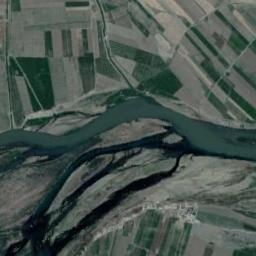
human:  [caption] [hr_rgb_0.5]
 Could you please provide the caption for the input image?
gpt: The river goes through bare and green farmland .

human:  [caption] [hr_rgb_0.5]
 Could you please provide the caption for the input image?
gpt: There are many neat places beside the river .

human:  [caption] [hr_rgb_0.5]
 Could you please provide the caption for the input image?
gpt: The dark green river with lots of tributaries goes through the farmland .

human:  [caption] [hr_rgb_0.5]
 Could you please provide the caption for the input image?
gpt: A curvy turquoise river with small islands and green and tan mixed fields on both sides .

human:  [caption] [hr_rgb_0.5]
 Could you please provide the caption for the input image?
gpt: There are many farmlands around the river .